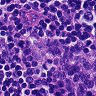
Metastatic tissue present: yes